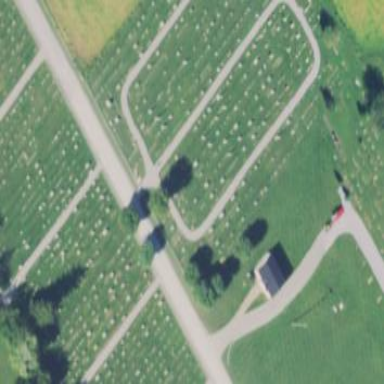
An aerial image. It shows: Cemetery.